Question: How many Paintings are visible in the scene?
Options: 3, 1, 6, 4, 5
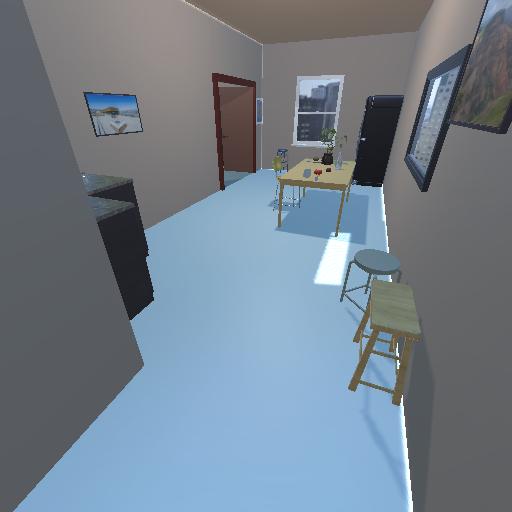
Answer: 3